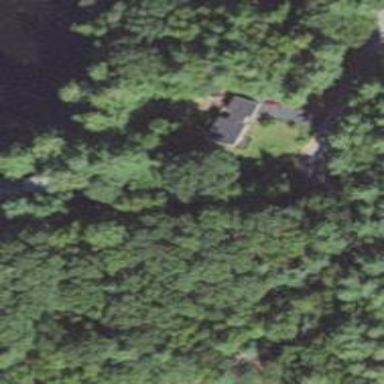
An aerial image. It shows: Residential driveway.